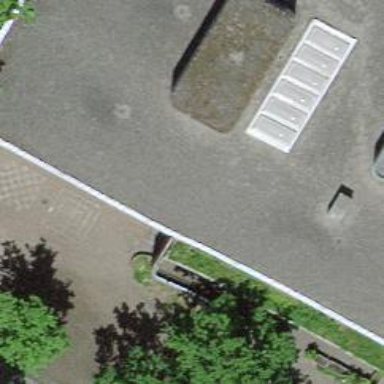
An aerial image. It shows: Community center.